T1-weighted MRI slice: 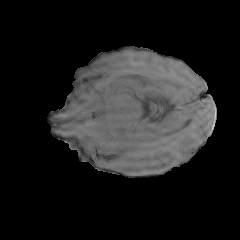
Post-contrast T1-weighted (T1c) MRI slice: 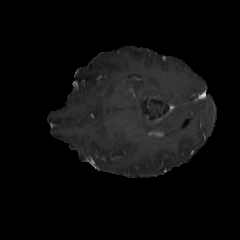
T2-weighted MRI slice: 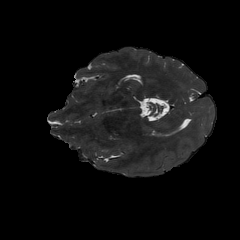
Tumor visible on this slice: no